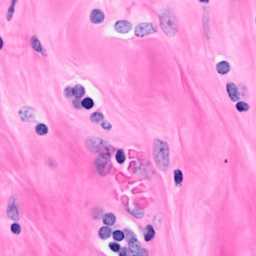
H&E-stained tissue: Breast